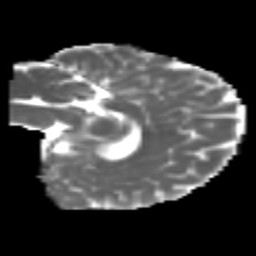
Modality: MD
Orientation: sagittal
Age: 6
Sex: male
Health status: healthy